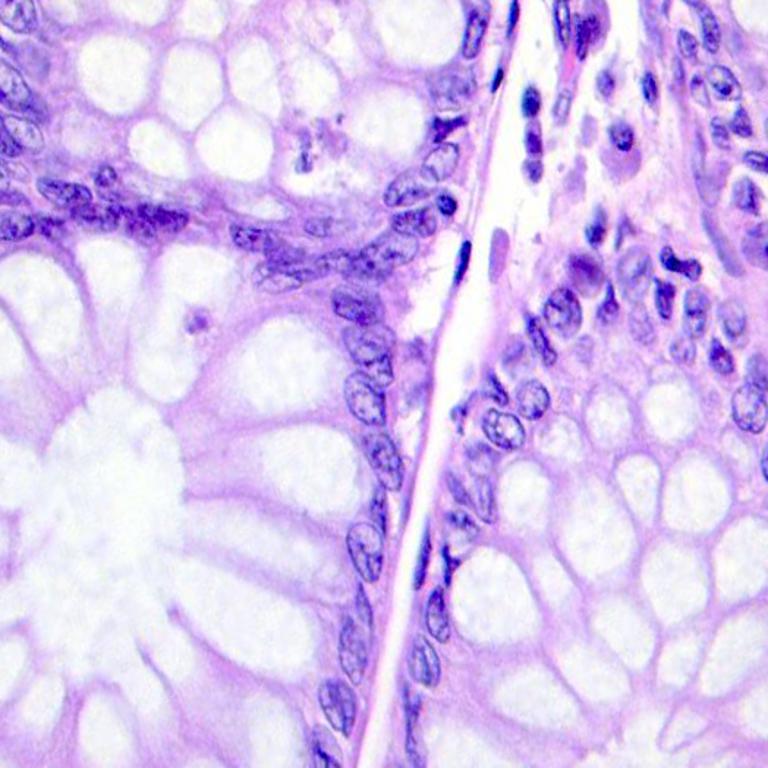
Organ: colon
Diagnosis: benign